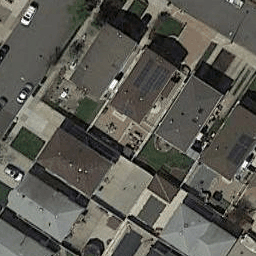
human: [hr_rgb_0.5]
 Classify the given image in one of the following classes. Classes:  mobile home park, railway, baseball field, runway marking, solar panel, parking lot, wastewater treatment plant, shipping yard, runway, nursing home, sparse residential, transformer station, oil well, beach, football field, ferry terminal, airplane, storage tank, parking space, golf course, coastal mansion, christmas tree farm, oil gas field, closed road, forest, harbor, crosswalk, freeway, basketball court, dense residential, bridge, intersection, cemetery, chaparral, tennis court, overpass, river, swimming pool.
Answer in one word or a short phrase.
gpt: dense residential